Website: apple
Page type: address-validator
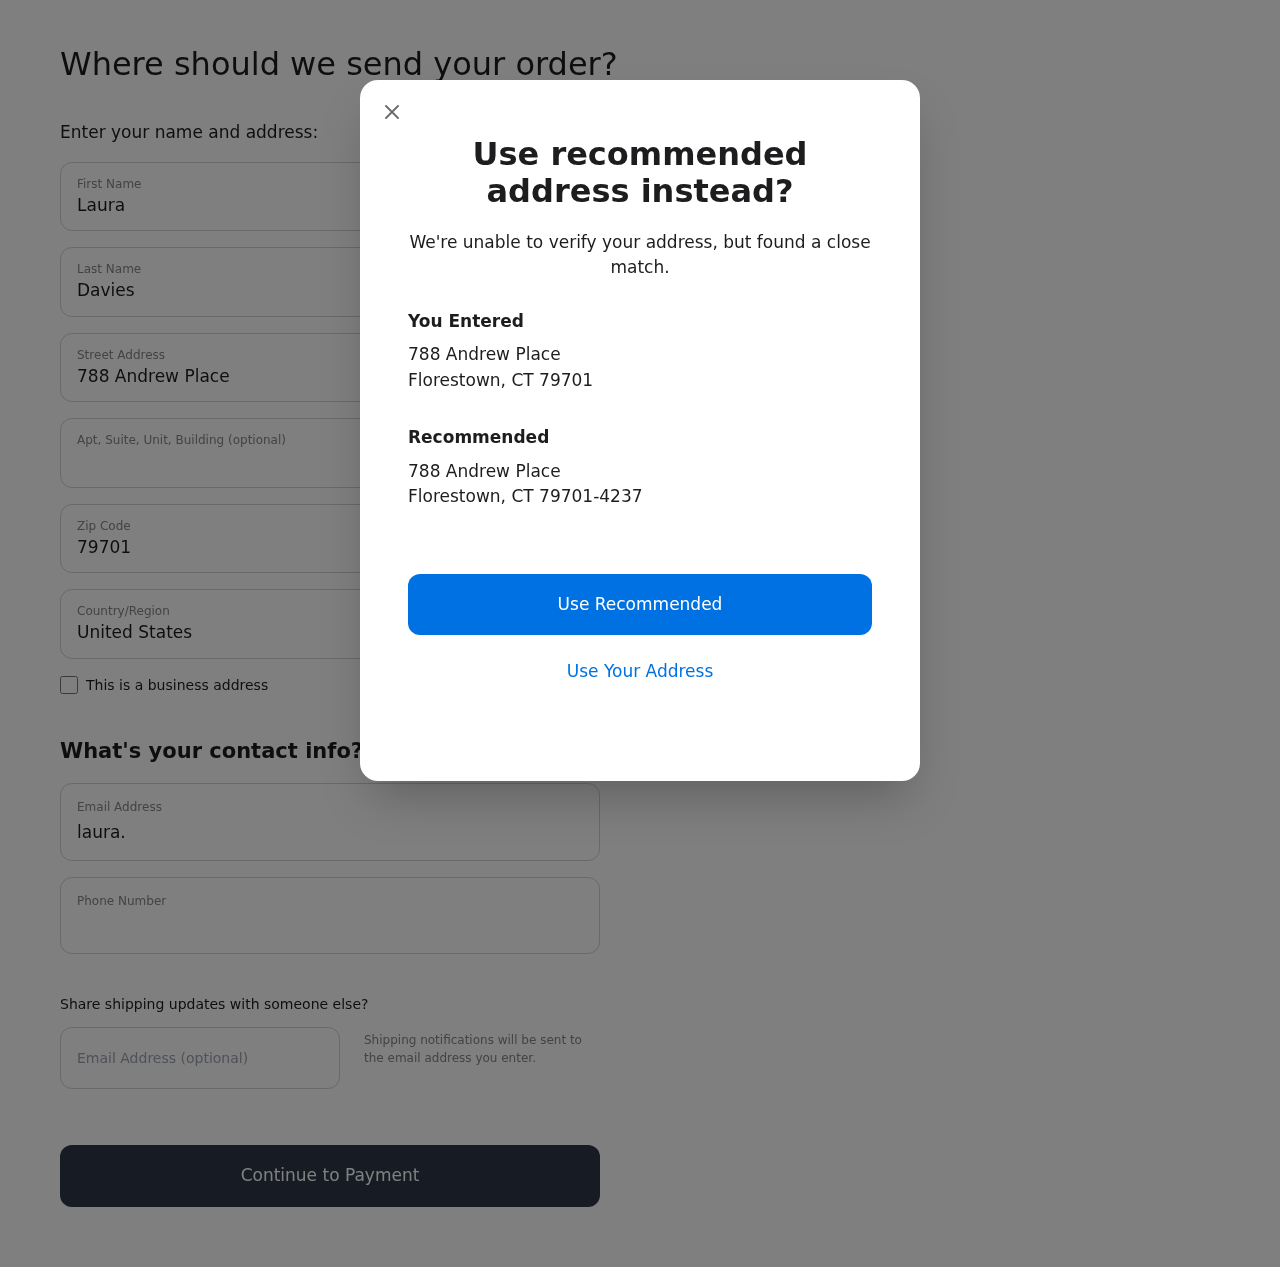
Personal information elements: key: PII_CITY
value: Florestown
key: PII_COUNTRY
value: United States
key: PII_EMAIL
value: laura.davies@gmail.com
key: PII_FIRSTNAME
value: Laura
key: PII_GIFT_EMAIL
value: tammyhayes@yahoo.com
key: PII_LASTNAME
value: Davies
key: PII_PHONE
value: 4492057645
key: PII_POSTCODE
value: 79701
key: PII_POSTCODE_FULL
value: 79701-4237
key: PII_STATE_ABBR
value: CT
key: PII_STREET
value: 788 Andrew Place
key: PII_CITY2
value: Florestown
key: PII_STATE_ABBR2
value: CT